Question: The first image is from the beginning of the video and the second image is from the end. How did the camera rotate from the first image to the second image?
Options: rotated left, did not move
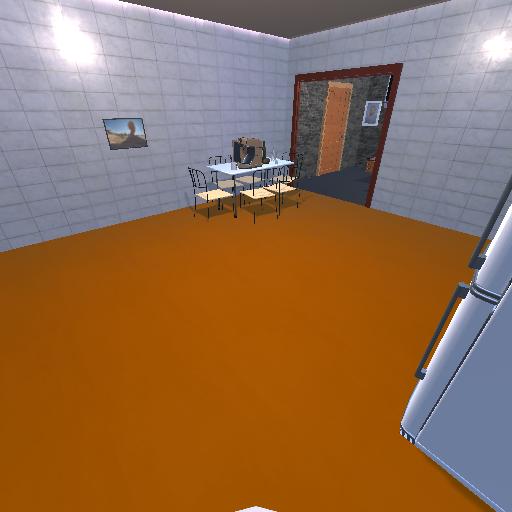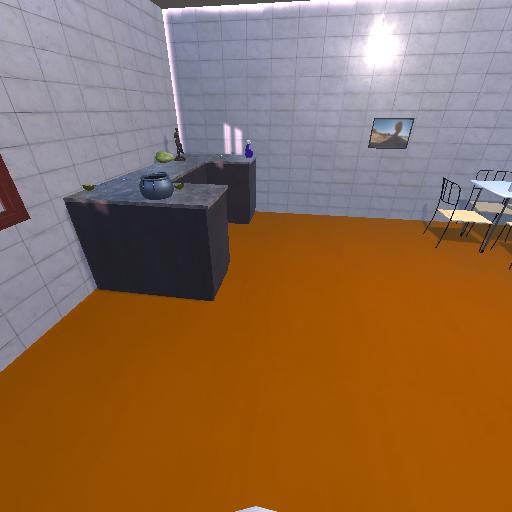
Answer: rotated left